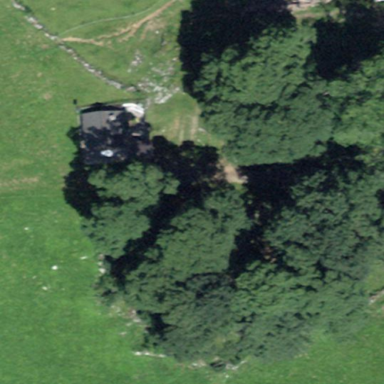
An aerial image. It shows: Forest area.